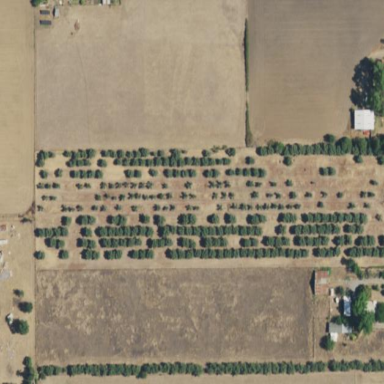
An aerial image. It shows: Orchard.